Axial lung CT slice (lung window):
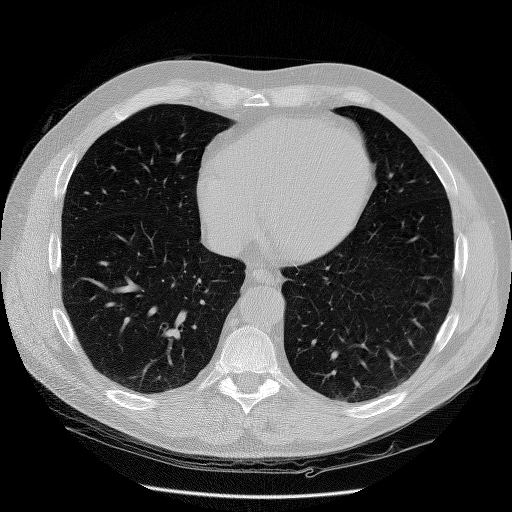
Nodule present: no